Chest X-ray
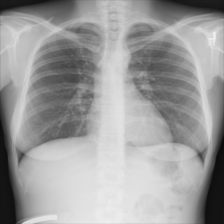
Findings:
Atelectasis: negative
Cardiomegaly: negative
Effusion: negative
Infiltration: negative
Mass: negative
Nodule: negative
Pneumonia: negative
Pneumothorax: negative
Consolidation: negative
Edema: negative
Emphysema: negative
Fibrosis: negative
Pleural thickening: negative
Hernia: negative